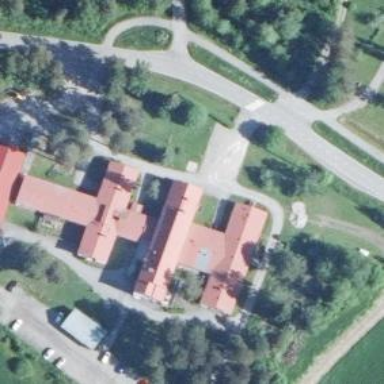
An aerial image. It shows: Nursing home.